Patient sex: M
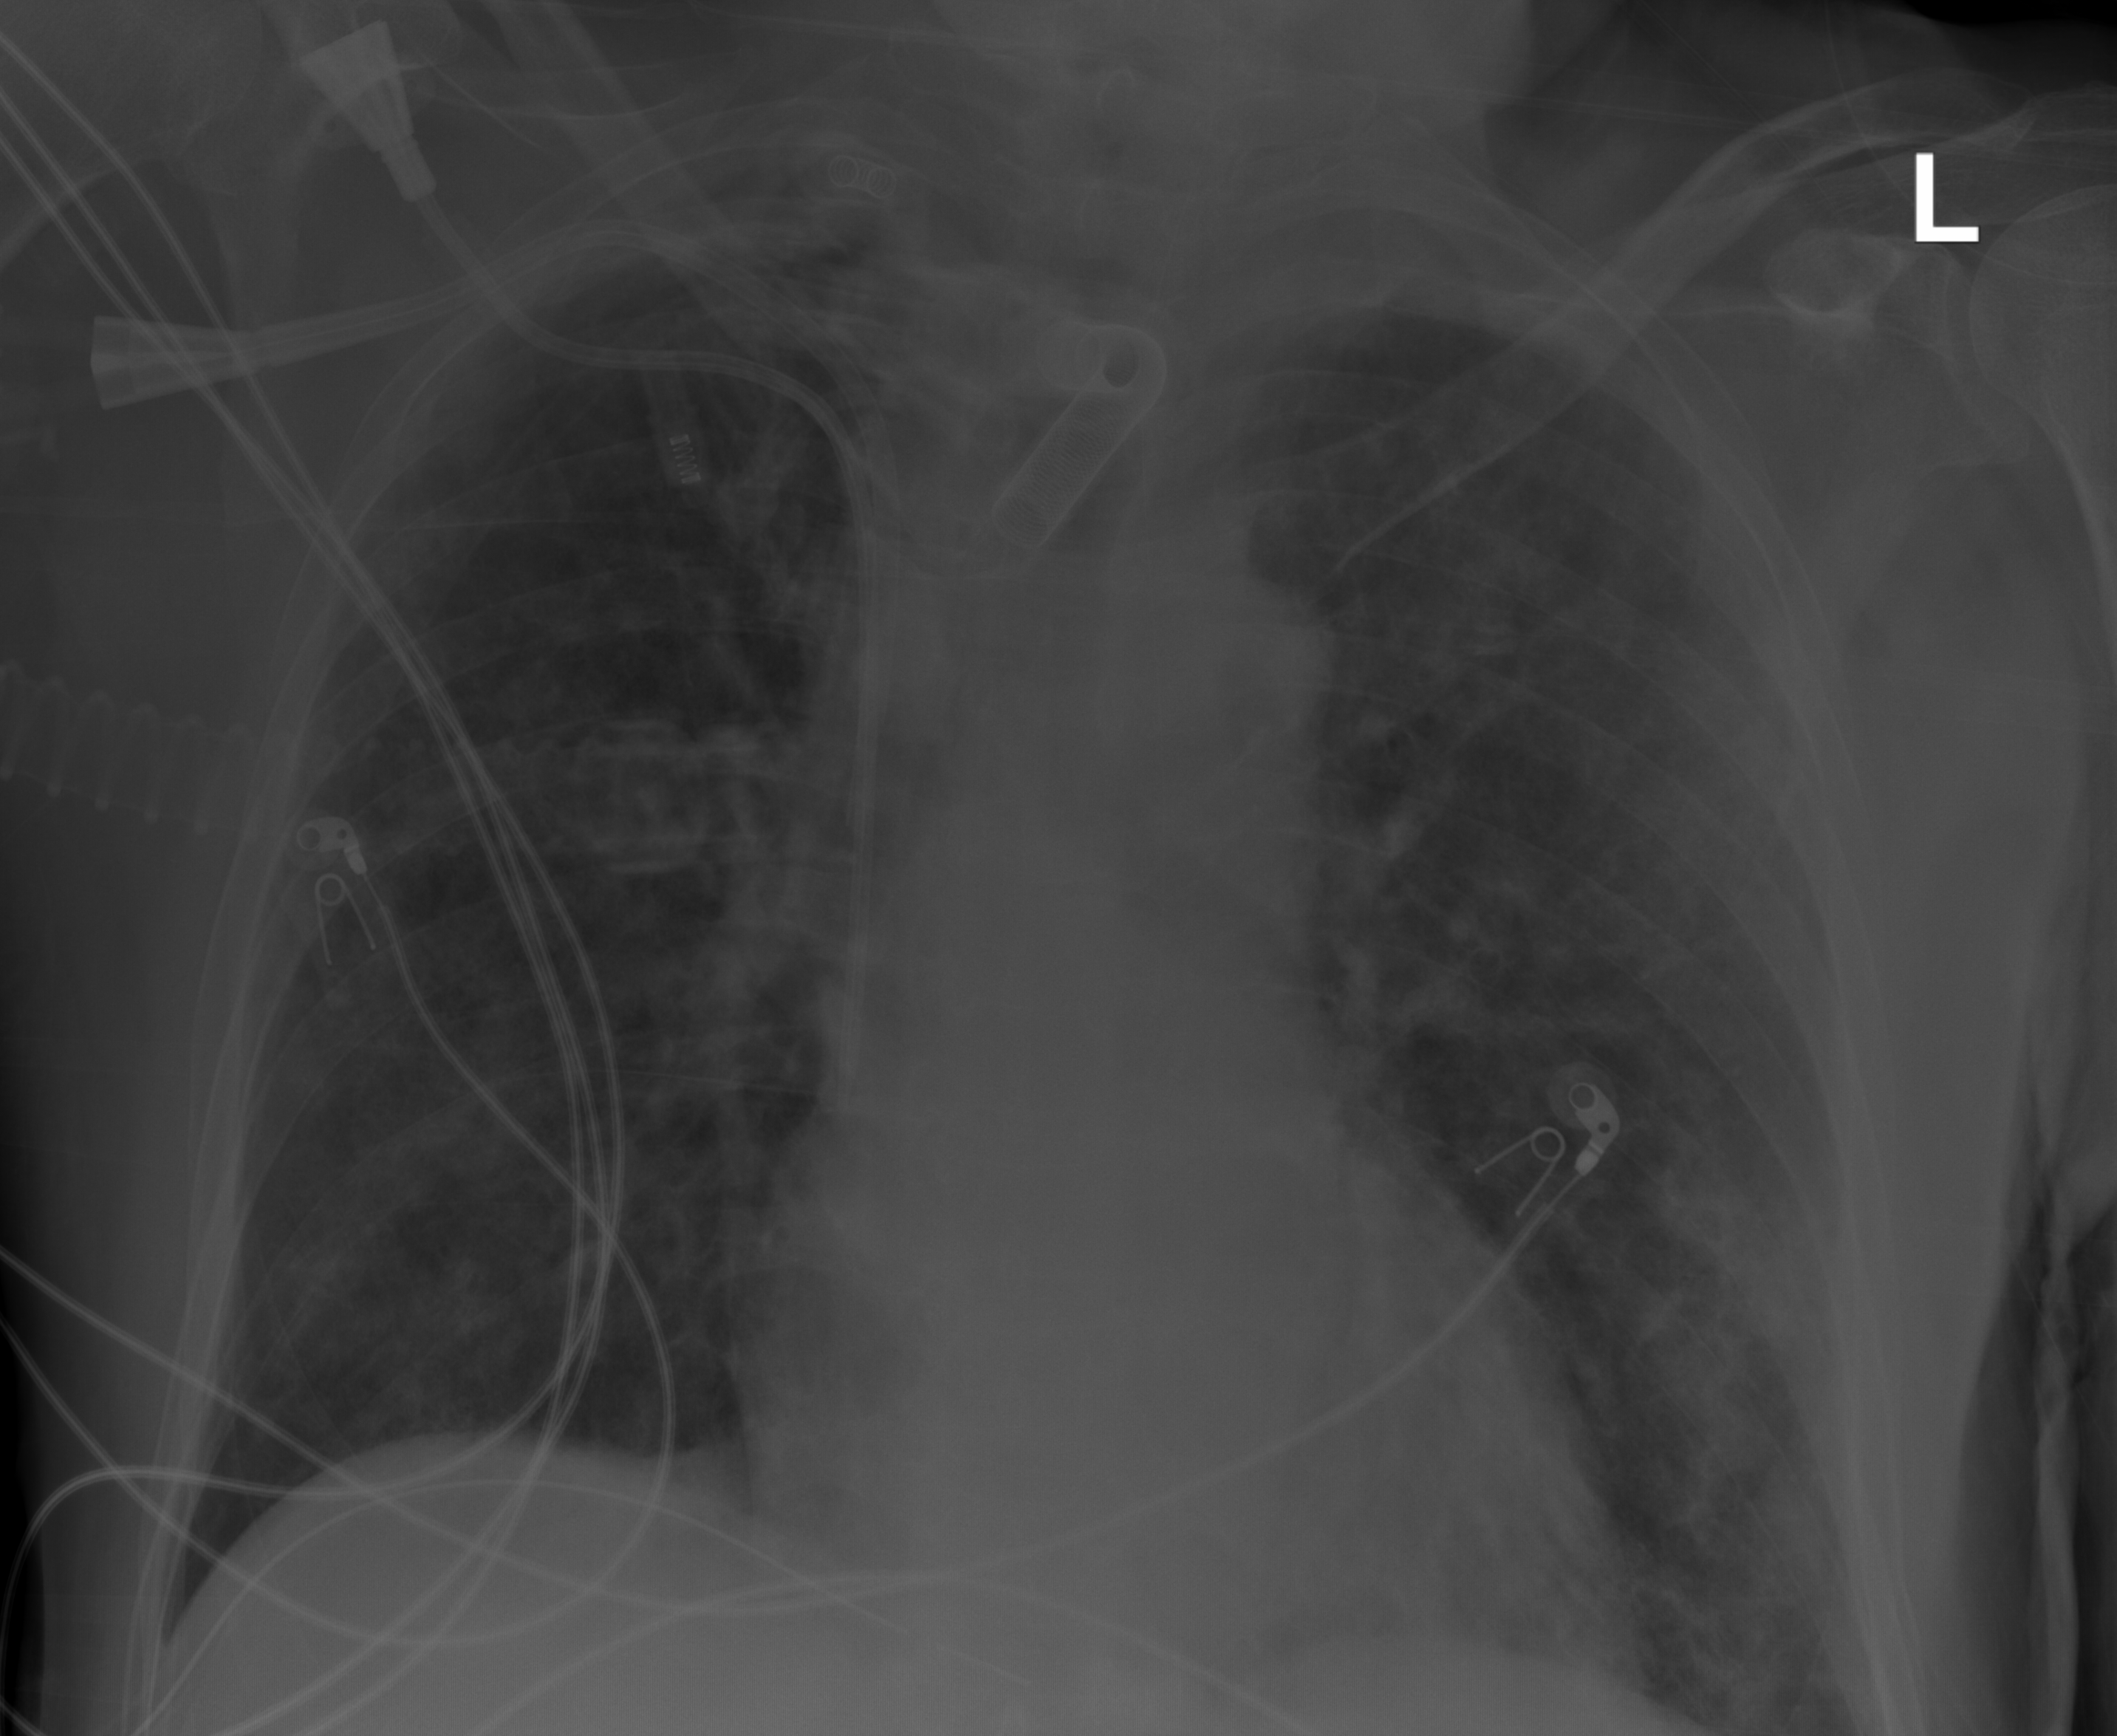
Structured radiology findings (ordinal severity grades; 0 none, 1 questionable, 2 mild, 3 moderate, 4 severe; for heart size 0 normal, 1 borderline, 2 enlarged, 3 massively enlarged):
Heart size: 0
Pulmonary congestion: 0
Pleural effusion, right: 0
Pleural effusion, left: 0
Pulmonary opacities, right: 2
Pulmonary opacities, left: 2
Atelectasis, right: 0
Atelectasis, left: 0